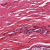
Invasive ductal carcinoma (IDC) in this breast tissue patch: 0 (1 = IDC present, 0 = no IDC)